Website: home-depot
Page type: payment
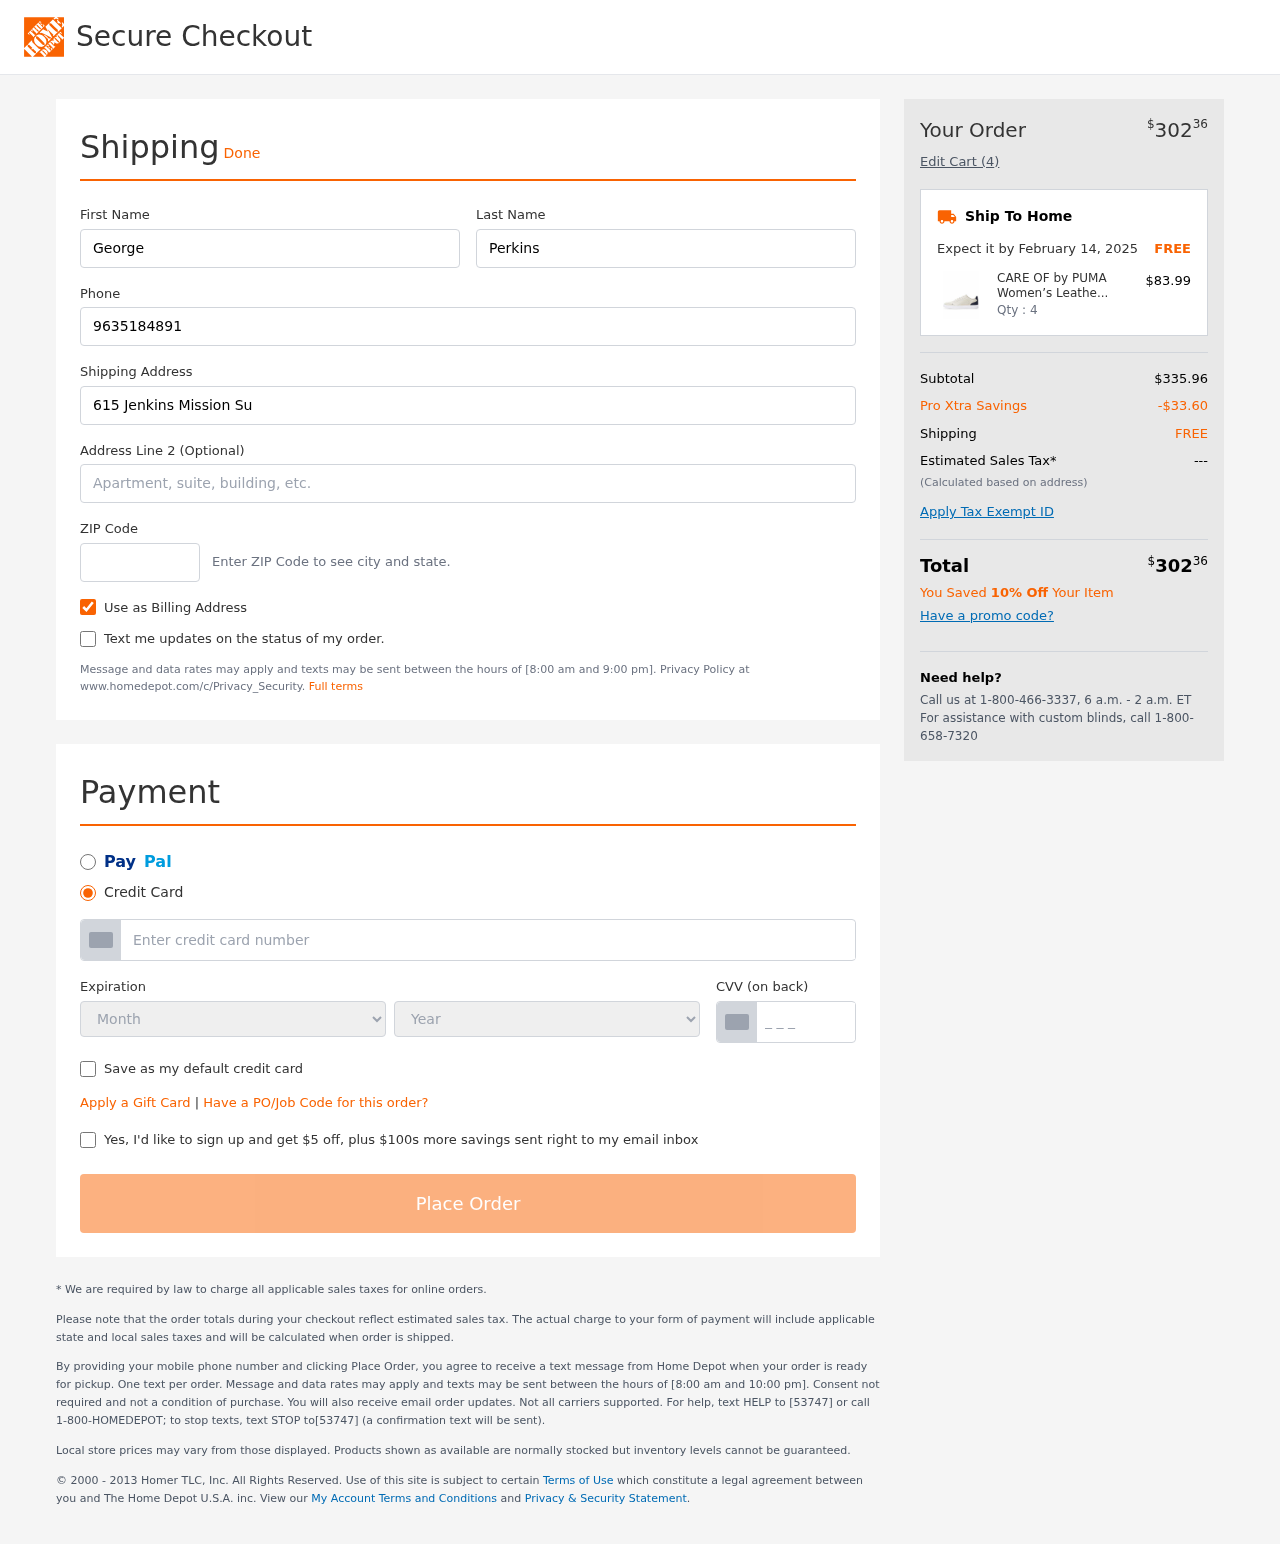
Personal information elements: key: PII_CARD_CVV
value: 282
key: PII_CARD_EXPIRY_MONTH
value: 06
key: PII_CARD_EXPIRY_YEAR
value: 26
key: PII_CARD_NUMBER
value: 5273 2251 1862 7209
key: PII_FIRSTNAME
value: George
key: PII_LASTNAME
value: Perkins
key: PII_PHONE
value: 9635184891
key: PII_POSTCODE
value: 80711
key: PII_STREET
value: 615 Jenkins Mission Suite 373
Product elements: key: PRODUCT1_NAME
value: CARE OF by PUMA Women’s Leather Low-Top Trainers, Beige, US 11.5
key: PRODUCT1_PRICE
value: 83.99
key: PRODUCT1_QUANTITY
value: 4
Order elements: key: ORDER_TOTAL
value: $30236
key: ORDER_NUM_ITEMS
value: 4
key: ORDER_DELIVERY_DATE
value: February 14, 2025
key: ORDER_SUBTOTAL
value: $335.96
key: ORDER_DISCOUNT
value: -$33.60
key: ORDER_SHIPPING_COST
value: FREE